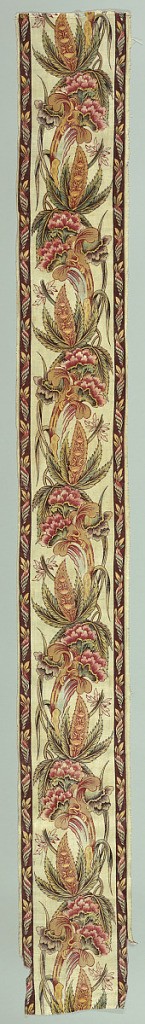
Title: Border
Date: ca. 1790
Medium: cotton Technique: block printed on plain weave
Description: Continuous curving design of exotic "indienne" flowers turning alternately right and left; brown guard stripes with a repeating, small-scale cornucopia pattern.  In mauve, blue, green, tan, yellow, red, and pinks, with brown and red outlining, on white ground; glazed.